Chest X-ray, PA view. Patient: 37 years old, sex F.
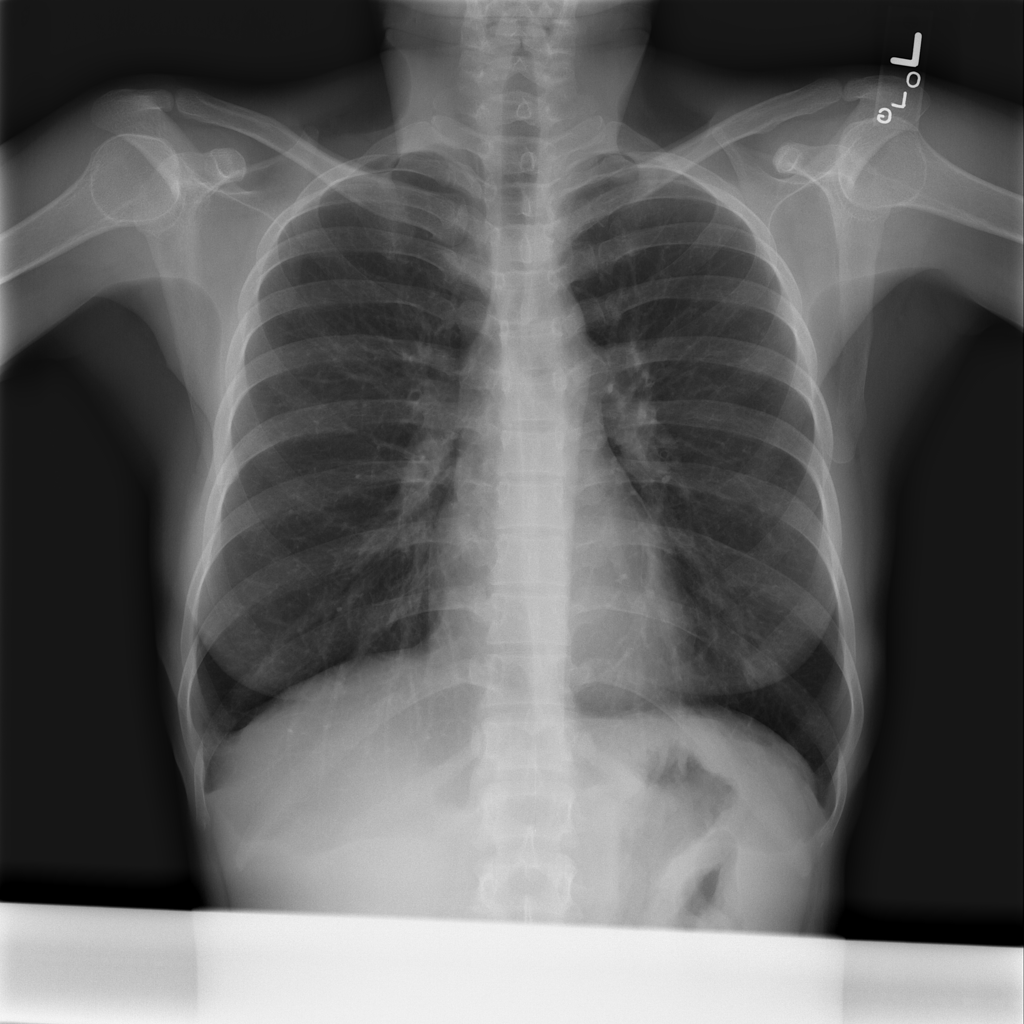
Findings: No Finding